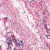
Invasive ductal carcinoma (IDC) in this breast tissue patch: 0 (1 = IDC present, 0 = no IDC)